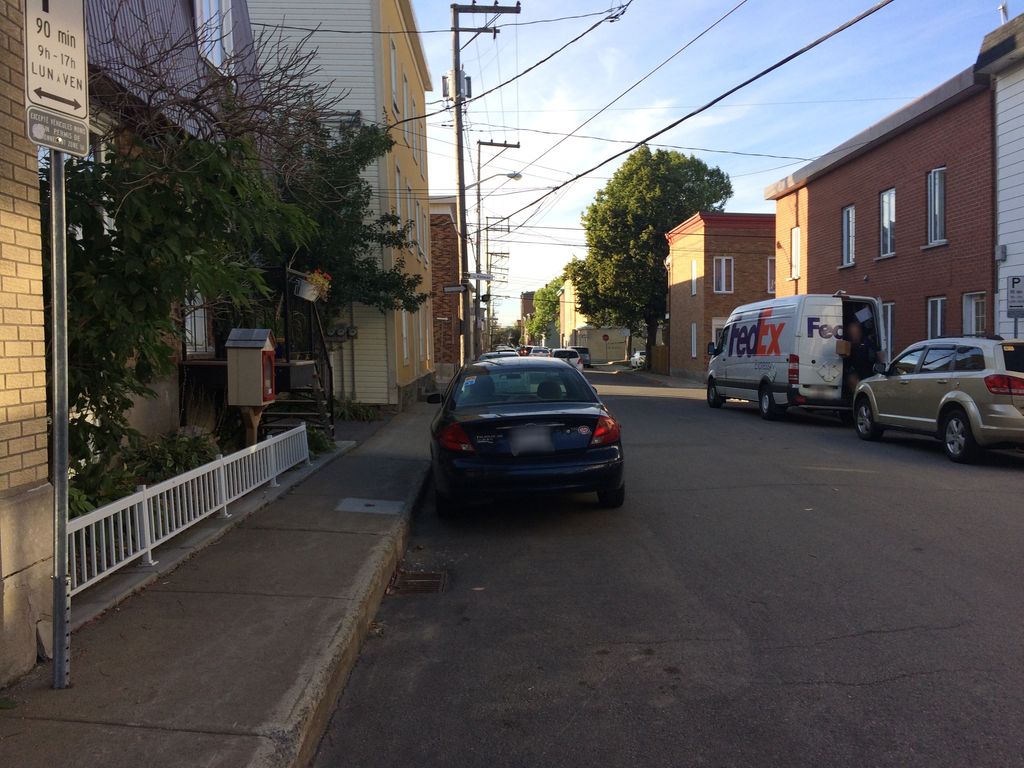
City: quebec_city